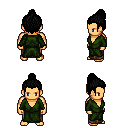
a pixel art fantasy rpg character, male body template, human, tanned skin, green robe, robe skirt, black short topknot hairstyle, four views (front, back, left, right), 2x2 character sprite sheet, small pixel art, hard edges, no anti-aliasing